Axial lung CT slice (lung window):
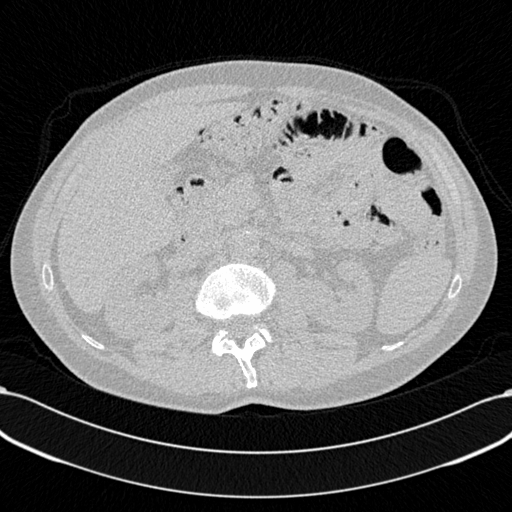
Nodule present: no